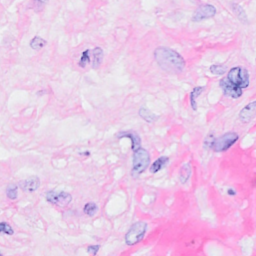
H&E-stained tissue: Breast